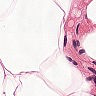
Metastatic tissue present: no